Question: I want to change color for this line chart if X > 100 I want it to turn "red"
Is there a way I can use condition within stroke color style based on value of X ?
<URL>
'''
var lineData = [ { "x": 1, "y": 5}, { "x": 20, "y": 20},
{ "x": 40, "y": 10}, { "x": 60, "y": 40},
{ "x": 80, "y": 5}, { "x": 100, "y": 60},
{ "x": 120, "y": 15}, { "x": 140, "y": 40},
{ "x": 160, "y": 25}, { "x": 180, "y": 20},
{ "x": 200, "y": 15}, { "x": 220, "y": 80},
{ "x": 240, "y": 35}, { "x": 260, "y": 60}
];
//This is the accessor function we talked about above
var lineFunction = d3.svg.line()
.x(function(d) { return d.x; })
.y(function(d) { return d.y; })
.interpolate("linear");
//The SVG Container
var svgContainer = d3.select("body").append("svg")
.attr("width", 200)
.attr("height", 200);
//The line SVG Path we draw
var lineGraph = svgContainer.append("path")
.attr("d", lineFunction(lineData))
.attr("stroke", "blue")
.attr("stroke-width", 2)
.attr("fill", "none");
'''

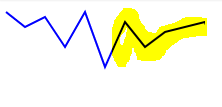
Answer: Here's another way, maybe in some instances that might help:
All I do is split the data by using a 'filter':
'''
var lineGraph1 = svgContainer.append("path")
.attr("d", lineFunction(lineData.filter(function(d) {
return d.x <= 100;
})))
.attr("stroke", "blue")
.attr("stroke-width", 2)
.attr("fill", "none");
var lineGraph2 = svgContainer.append("path")
.attr("d", lineFunction(lineData.filter(function(d) {
return d.x >= 100;
})))
.attr("stroke", "red")
.attr("stroke-width", 2)
.attr("fill", "none");
'''